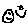
Label: smiley face